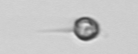
Label: Acanthoica_quattrospina